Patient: sex M, age 60
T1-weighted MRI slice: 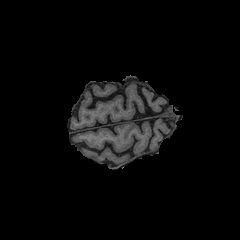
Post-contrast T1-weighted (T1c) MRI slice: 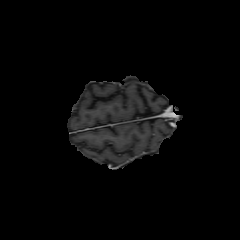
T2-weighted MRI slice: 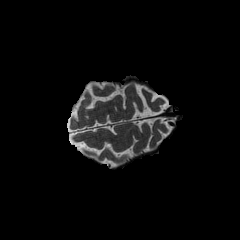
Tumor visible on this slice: no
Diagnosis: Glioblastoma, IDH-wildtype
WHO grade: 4